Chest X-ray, PA view. Patient: 30 years old, sex M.
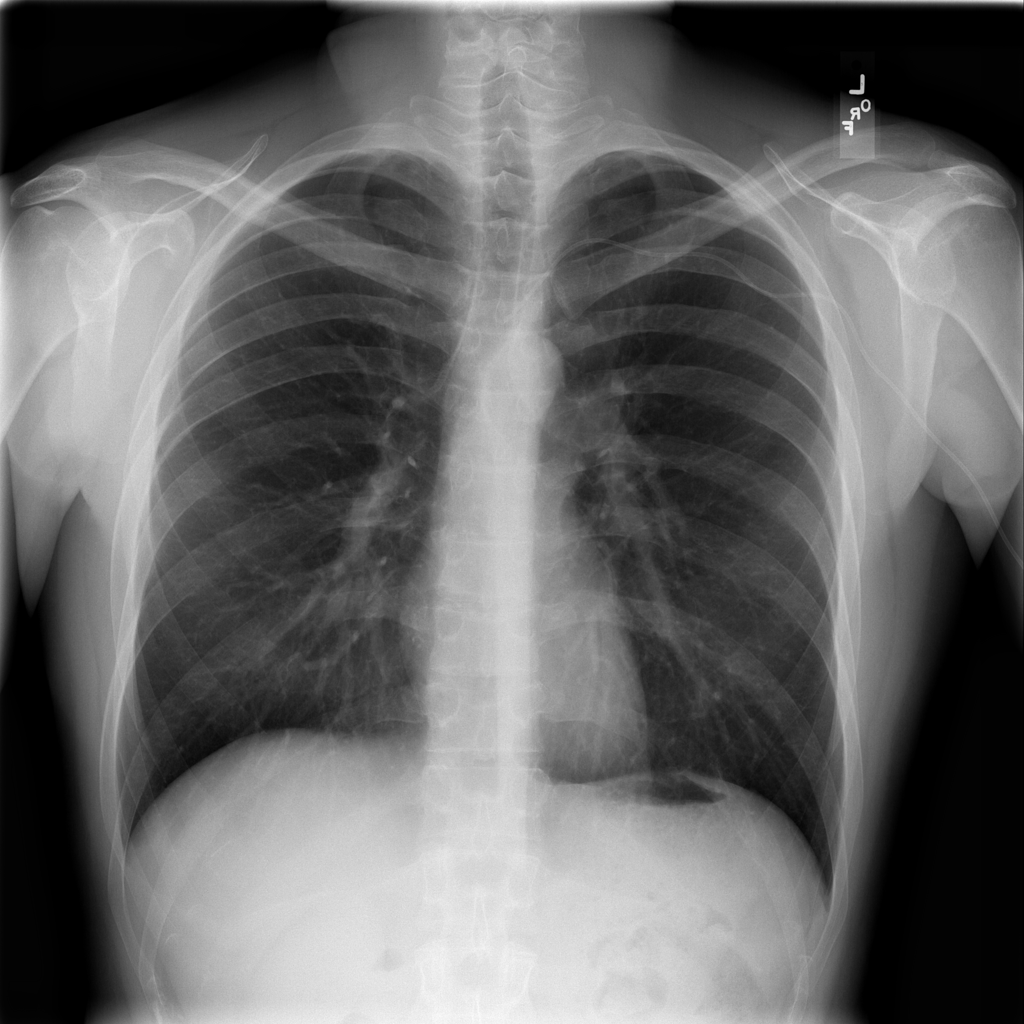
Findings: No Finding